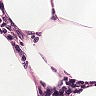
Metastatic tissue present: no